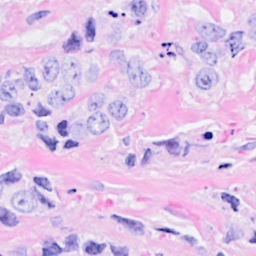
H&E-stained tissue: Breast